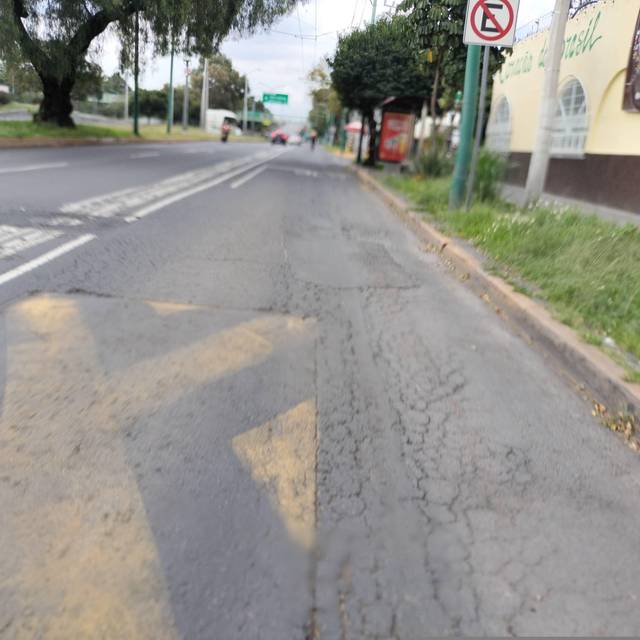
Region: Mexico
Coordinates: 19.49, -99.144